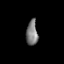
Tissue: prostate
Cell type: Fibroblasts
Senescence score: 0.7296
Nuclear area (px): 288
Mean DAPI intensity: 121.569